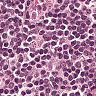
Metastatic tissue present: no